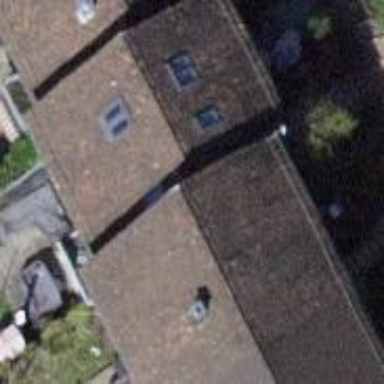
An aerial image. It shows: Gabled-roof terrace building used for residential purposes.